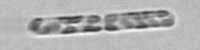
Label: Dactyliosolen_fragilissimus